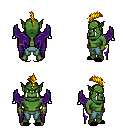
a pixel art fantasy rpg character, male body template, orc, green skin, purple wings, teal pants, blonde mohawk hairstyle, bracelets, black slippers, four views (front, back, left, right), 2x2 character sprite sheet, small pixel art, hard edges, no anti-aliasing